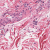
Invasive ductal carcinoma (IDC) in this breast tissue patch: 0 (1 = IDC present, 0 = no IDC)